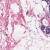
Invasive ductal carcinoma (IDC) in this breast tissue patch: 0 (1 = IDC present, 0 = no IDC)